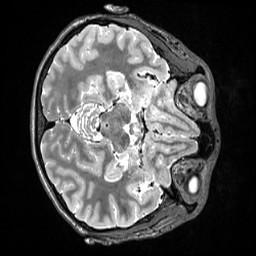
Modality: T2w
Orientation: axial
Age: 30
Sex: female
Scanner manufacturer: siemens
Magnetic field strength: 3 T
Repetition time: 3.2 s
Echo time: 0.563 s